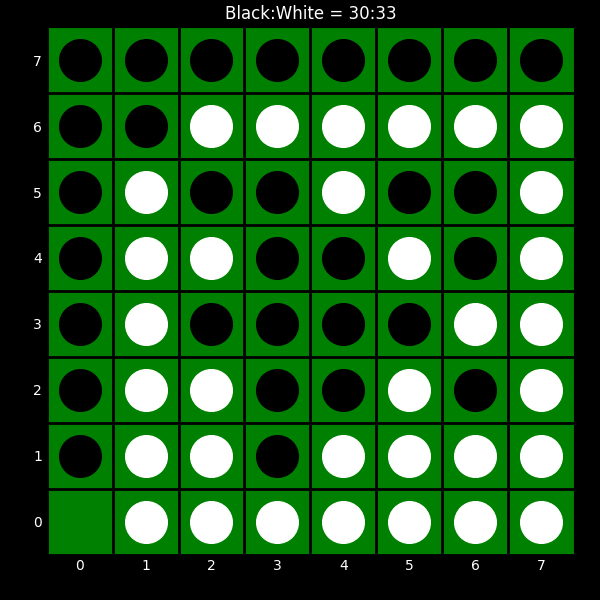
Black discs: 30
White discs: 33